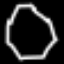
Label: octagon